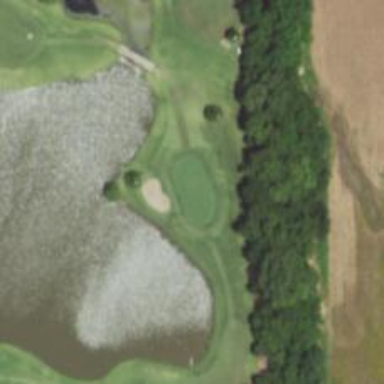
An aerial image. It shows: Golf hole.